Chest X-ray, PA view. Patient: 44 years old, sex M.
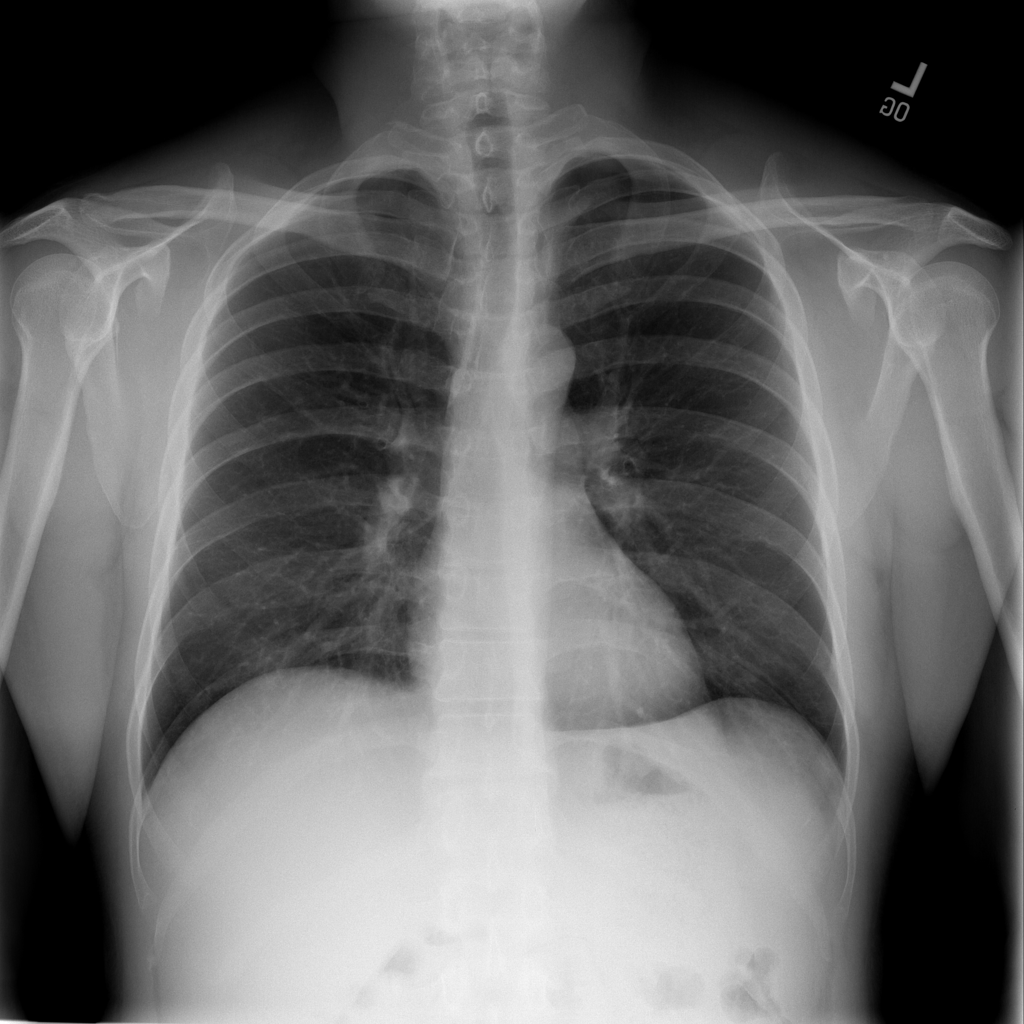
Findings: No Finding